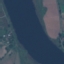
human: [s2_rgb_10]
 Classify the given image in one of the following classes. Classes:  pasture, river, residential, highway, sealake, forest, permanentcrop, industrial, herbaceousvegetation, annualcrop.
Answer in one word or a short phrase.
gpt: River